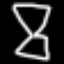
Label: hourglass